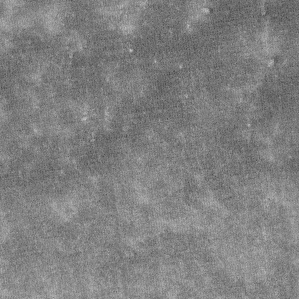
Label: frost